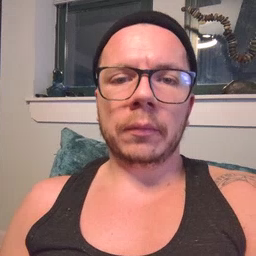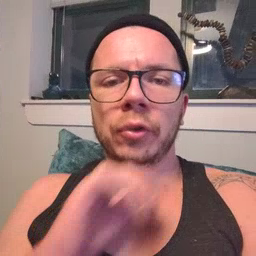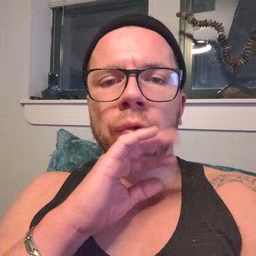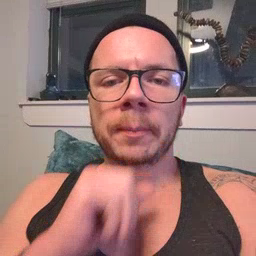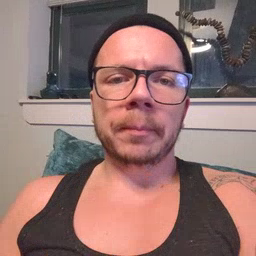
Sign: dirty